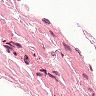
Metastatic tissue present: no